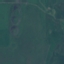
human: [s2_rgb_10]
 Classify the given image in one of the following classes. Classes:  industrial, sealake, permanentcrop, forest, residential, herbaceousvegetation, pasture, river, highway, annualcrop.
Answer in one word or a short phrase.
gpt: Pasture